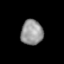
Tissue: lung
Cell type: Epithelial cells
Senescence score: 0.2325
Nuclear area (px): 543
Mean DAPI intensity: 149.512